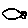
Label: fish